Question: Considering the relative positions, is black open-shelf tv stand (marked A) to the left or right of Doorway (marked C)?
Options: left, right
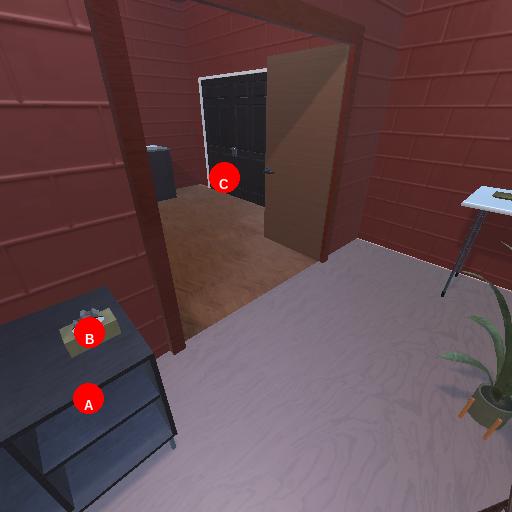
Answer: left